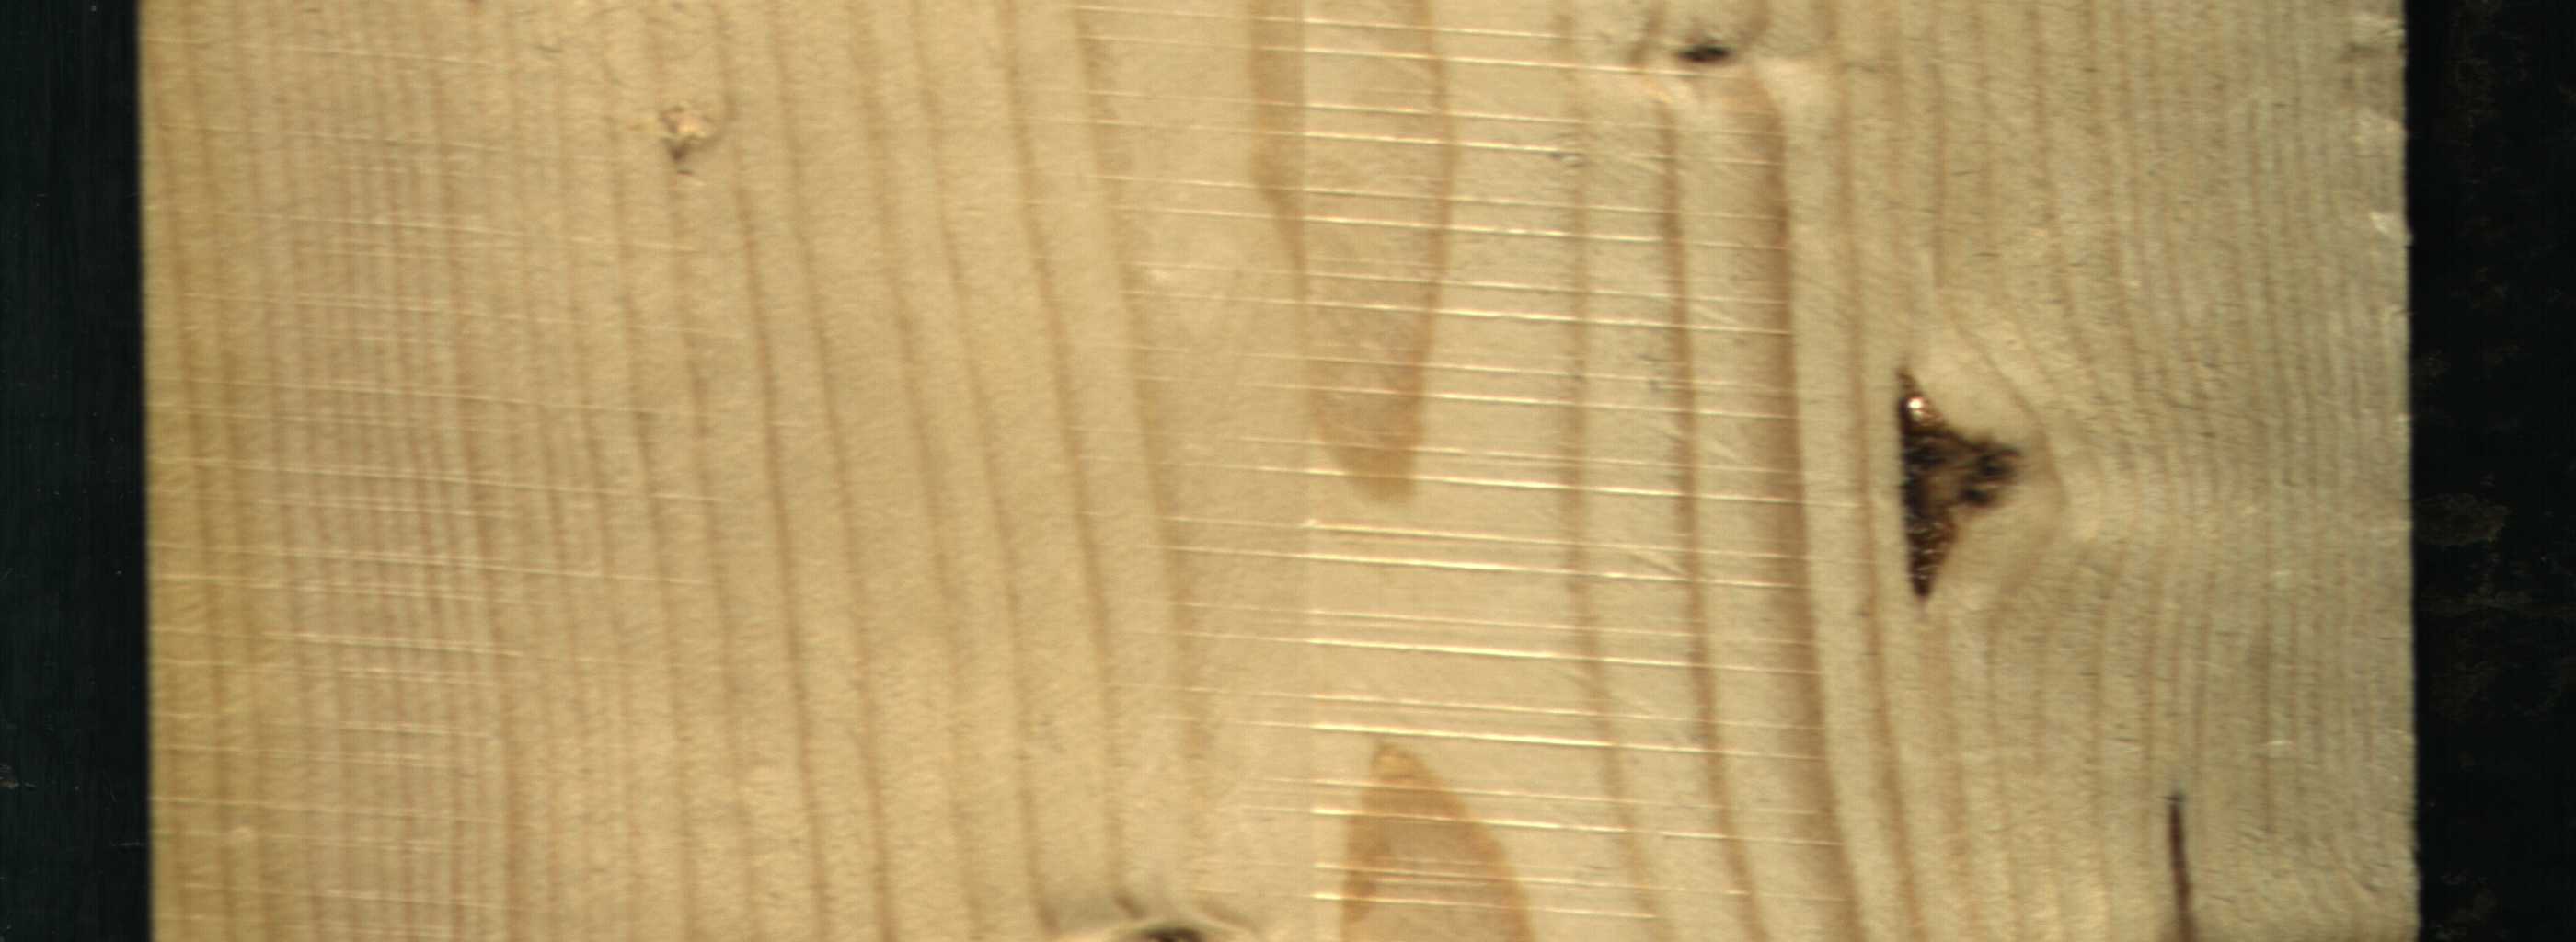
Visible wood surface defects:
resin
resin
Dead_Knot
Dead_Knot